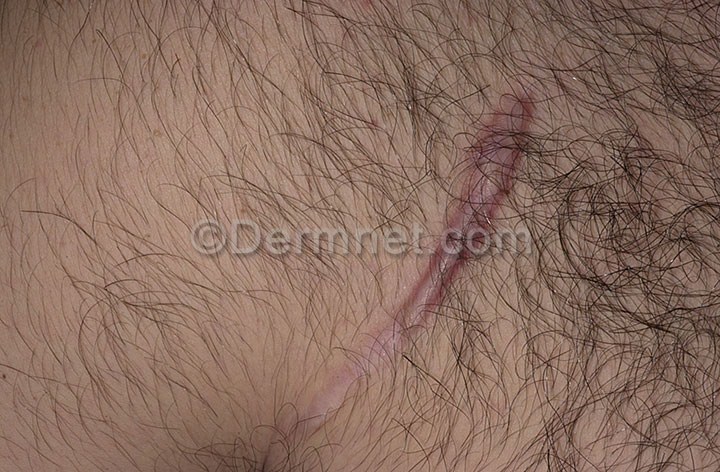
Disease: Seborrheic Keratoses and other Benign Tumors